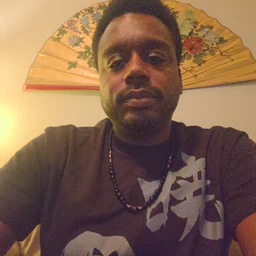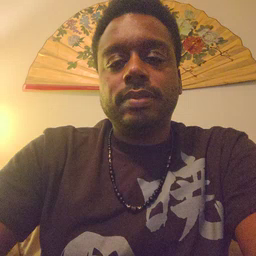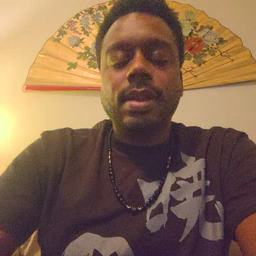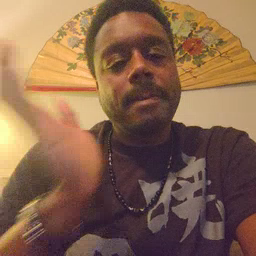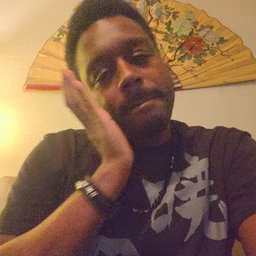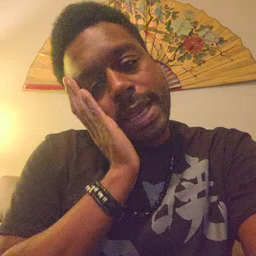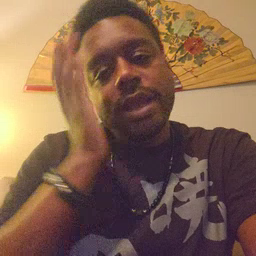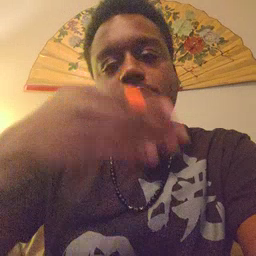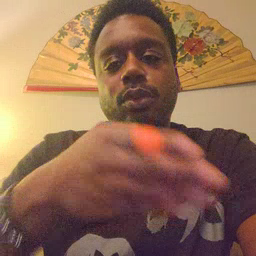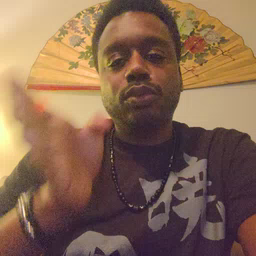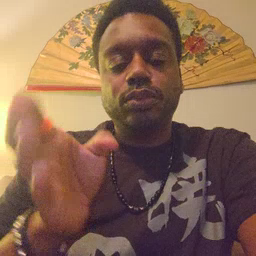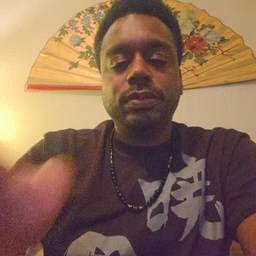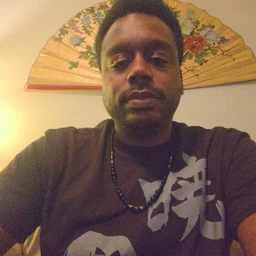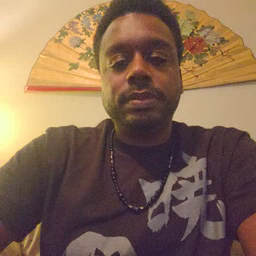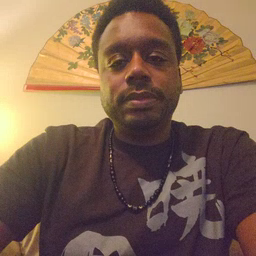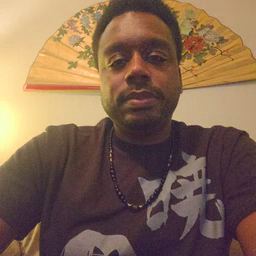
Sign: bedroom